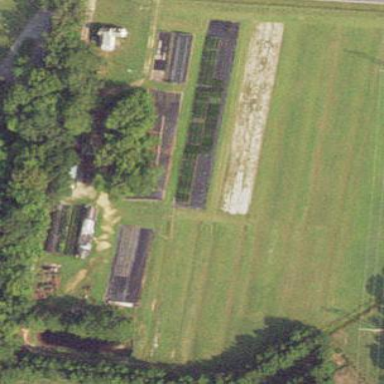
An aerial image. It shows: Greenhouse used for horticulture.